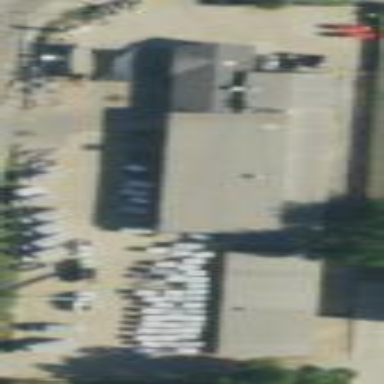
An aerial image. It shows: Storage facility within retail area.